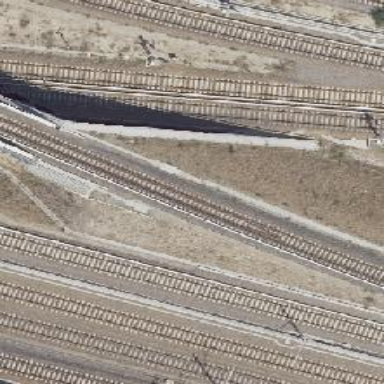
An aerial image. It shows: Railway milestone.